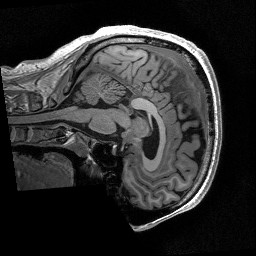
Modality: T1w
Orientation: sagittal
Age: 33
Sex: male
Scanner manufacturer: siemens
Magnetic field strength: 3 T
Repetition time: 2.53 s
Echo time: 0.00267 s